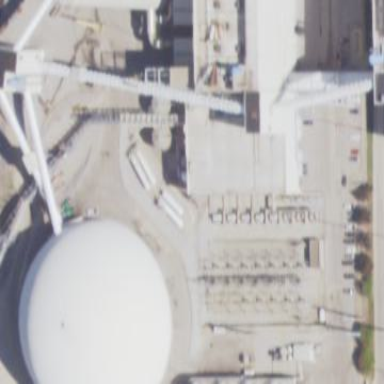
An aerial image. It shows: Storage tank that is man-made.